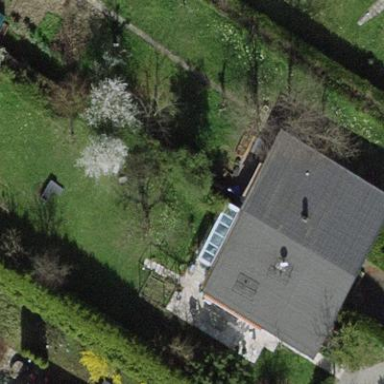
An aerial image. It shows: Garden enclosed by fence.